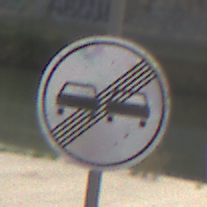
Verkehrszeichen: EndeUeberholverbot
Umgebung: Outdoor, Suburban
Tageszeit: MorningAfternoon
Wetter: PartlyCloudy
Licht: Natural
Jahreszeit: NotSpecified
Kontrast: HighContrast